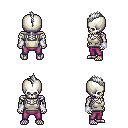
a pixel art fantasy rpg character, male body template, skeleton, white pirate shirt, magenta pants, white mohawk hairstyle, white cloth bracers, four views (front, back, left, right), 2x2 character sprite sheet, small pixel art, hard edges, no anti-aliasing